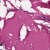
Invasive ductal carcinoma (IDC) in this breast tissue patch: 0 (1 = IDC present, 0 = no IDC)